Question: I'm trying to use auto layout to dynamically size my UITableViewCell heights. For basic cell design, like to labels in row, I've managed to achieve what I want. But I can't get it working for the following:
## Setup
- - - - -
Here's the prototype cell:

The image to the left has a fixed height. The title text should grow to fit the complete text. It's a label with rows set to 0. The subtitle should not grow because it will only be short text.
## My constraints setup
- - -
## The Problem
No matter what, I want the bottom space to the superview to be 18 units. That means, if the text's (title + subtitle) height is less than the image's height. The image's bottom constraint should ensure 18 unit bottom margin. If the title grows in height and the total text is higher than the image, the subtitle's bottom constraint should ensure 18 unity bottom margin and the image's bottom constraint should be ignored.
I'm thankful for any suggestions how to solve this, because I'm at a point, where I'm just punching in some random values to the constraints...
## Update
Please see the marked answer on how to setup constraints to achieve the layout I needed. If your cells do not layout properly on the tableview's first load, please se this question for a workaround: <URL>
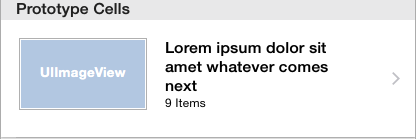
Answer: Firstly, UITableViewAutomaticDimension despite the name isn't documented for auto TableView row heights. Just don't implement 'heightForRowAtIndexPath' and implement 'estimatedheightForRowAtIndexPath' as you have.
To address the layout problem, it is not a priority issue but a problem with your constraints. Because you have a fixed top and bottom constraint from your image, the cell will never grow to be larger than the image + 36pt. The solution is to make your top and bottom constraints from your image >= rather than =.
After doing this, you will probably find that there are red warnings in IB for ambiguous constraints. This is because with greater than or equal to constraints, the layout can't determine the correct Y position of the image view. The solution: add a center Y in superview constraint to the imageView.